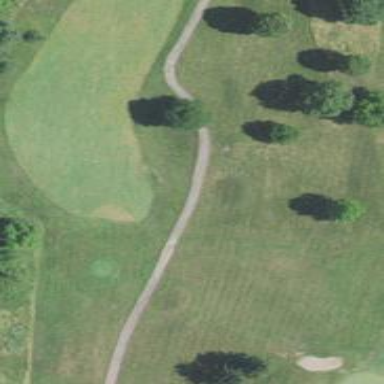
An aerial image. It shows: Path for golf carts.